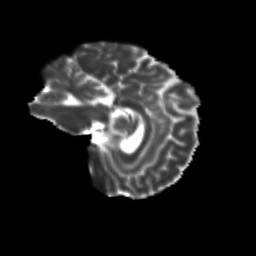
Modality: T2w
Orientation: sagittal
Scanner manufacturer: siemens
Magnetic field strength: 3 T
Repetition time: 9.2 s
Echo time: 0.084 s